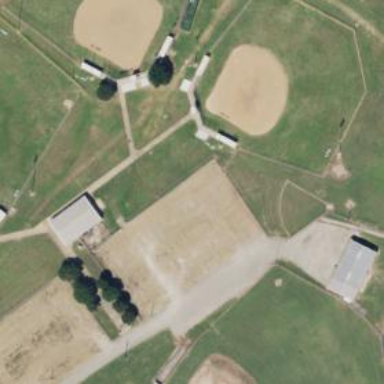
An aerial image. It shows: Softball pitch for leisure and sport activities.